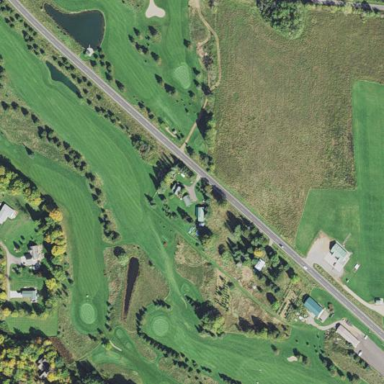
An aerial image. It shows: Golf course.